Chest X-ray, PA view. Patient: 36 years old, sex F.
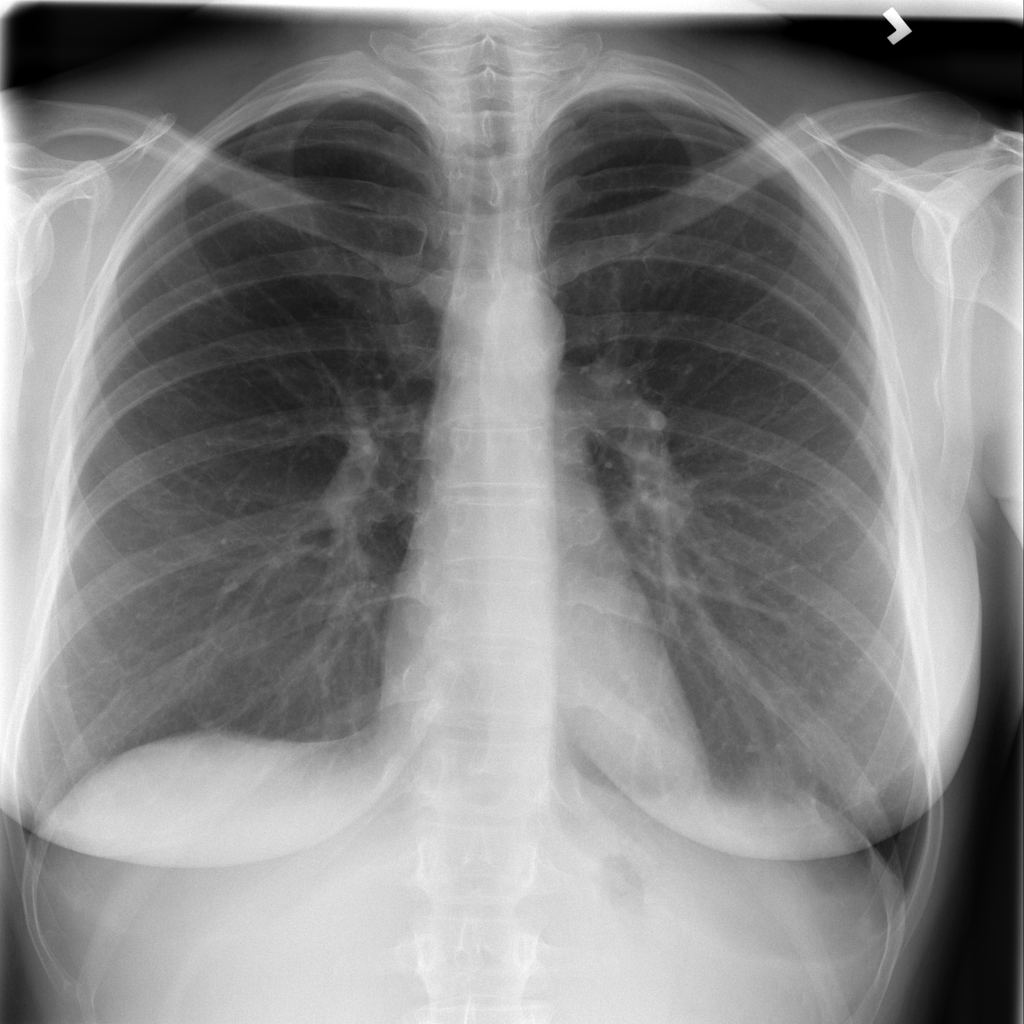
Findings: Infiltration